Question: I'm trying to solve a regression problem trying to predict house prices, but the data frame has a non-numeric 'date' column and is somewhat poorly coded. I don't want to drop the column directly. I want to get 'day', 'month', and 'year' information in new columns. What should I do?
The column looks like this:

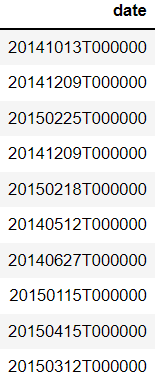
Answer: It's not a poorly formatted string, its a timestamp. Pandas can convert this to a datetime object for you.
'''
import pandas as pd
df = pd.DataFrame({'date':['20141013T000000','20141209T000000']})
f['date'] = pd.to_datetime(df['date'])
df['year'] = df['date'].dt.year
df['month'] = df['date'].dt.month
df['day'] = df['date'].dt.day
'''
Output
'''
date year month day
0 2014-10-13 2014 10 13
1 2014-12-09 2014 12 9
'''